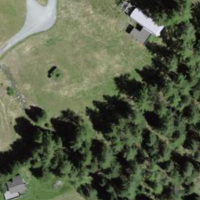
EUNIS habitat code: 26
Species observed at this site:
Centaurea scabiosa